Question: I am new to CSS and we were tasked to create a simple website, I've decided to create a simple website dedicated to avril lavigne (please don't judge me) everything is going well, my container div is always at the center, I don't get it why my navigation bar inside my container is going beyond the lines of the border of my container. Here's a screenshot

As you can see the dashed border of my nav bar is going beyond the container.
Here are my CSS rules.
'''
body{font-size: small; background-image:url(../images/bg.gif);margin:50px 0px; padding:0px;}
#container {width:600px; margin:0px auto;padding:15px; border:1px solid white;background-color:#fff;}
.navbar{width:625px; height:45px;font-size: 13px;height: 22px;font-weight: bold;border: 2px dashed pink;repeat-x;opacity:0.6;}
.button a{float:left;margin-right:50px;color: #000;text-decoration: none;text-align: center;width: 100px;height:25px;background: url(../images/nav.jpg) repeat-x;}
'''
Here is my HTML:
'''
<!DOCTYPE html>
<html>
<head>
<title>Avril Lavigne</title>
<link rel = "stylesheet" type = "text/css" href="style/style.css"/>
</head>
<body>
<div id = "container">
<div id = "header">
<img src = "images/header.jpeg">
</div>
<div class = "navbar">
<div class = "button" > <a href = "#">Home</a></div>
<div class = "button" > <a href = "#">Simply Avril</a></div>
<div class = "button" > <a href = "#">Images</a></div>
<div class = "button" > <a href = "#">Tour Dates</a></div>
</div>
<div id = "Content">
<p id = "about">
"Sed ut perspiciatis unde omnis iste natus error sit voluptatem accusantium
doloremque laudantium, totam rem aperiam, eaque ipsa quae ab illo inventore veritatis
et quasi architecto beatae vitae dicta sunt explicabo. Nemo enim ipsam voluptatem quia
voluptas sit aspernatur aut odit aut fugit, sed quia consequuntur magni dolores eos qui
ratione voluptatem sequi nesciunt. Neque porro quisquam est, qui dolorem ipsum quia dolor sit amet,
consectetur, adipisci velit, sed quia non numquam eius modi tempora incidunt ut labore et dolore magnam aliquam
quaerat voluptatem. Ut enim ad minima veniam, quis nostrum exercitationem ullam corporis suscipit laboriosam,
nisi ut aliquid ex ea commodi consequatur? Quis autem vel eum iure reprehenderit
qui in ea voluptate velit esse quam nihil molestiae consequatur,
vel illum qui dolorem eum fugiat quo voluptas nulla pariatur?"
</p>
</div>
</div>
</body>
</html>
'''
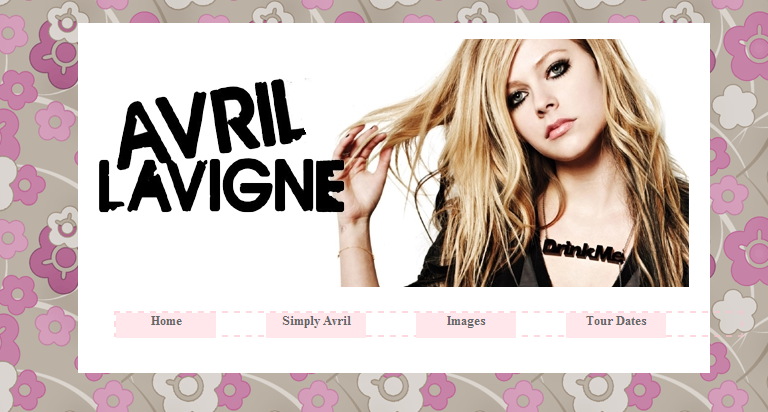
Answer: The container is 600px and the navigation bar is 625px. Your navigation bar is larger than the container, so it breaks through the container. The default overflow property is set to visible, that's why you can still see it. Try changing the width of your navigation bar to be less than the content-box of your container. <URL>.